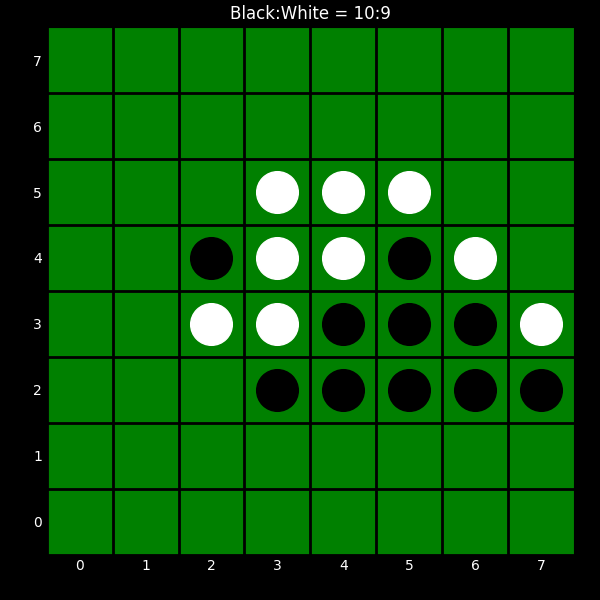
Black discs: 10
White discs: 9